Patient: sex F, age 73
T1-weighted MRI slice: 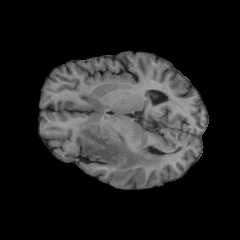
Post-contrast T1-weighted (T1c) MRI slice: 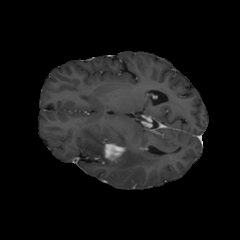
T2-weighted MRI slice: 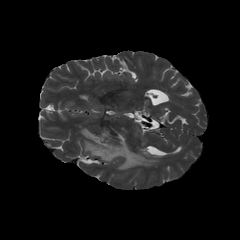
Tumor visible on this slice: yes
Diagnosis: Glioblastoma, IDH-wildtype
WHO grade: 4